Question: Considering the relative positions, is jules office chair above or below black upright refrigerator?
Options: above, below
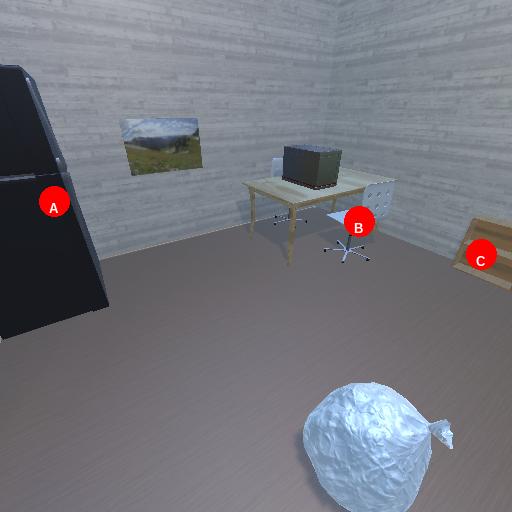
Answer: above